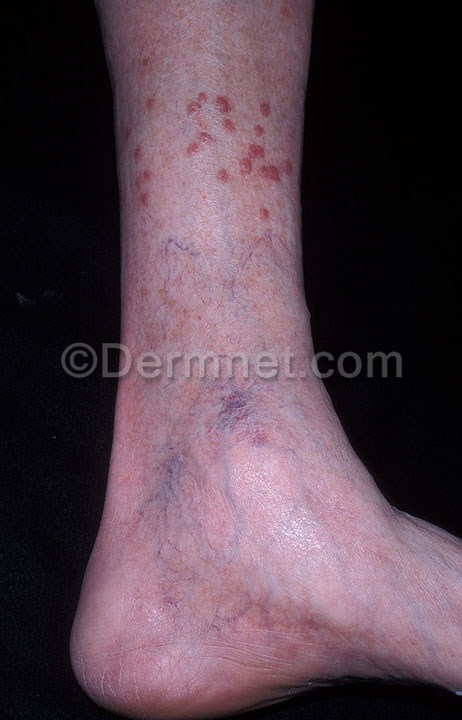
Disease: Scabies Lyme Disease and other Infestations and Bites